Breast ultrasound image
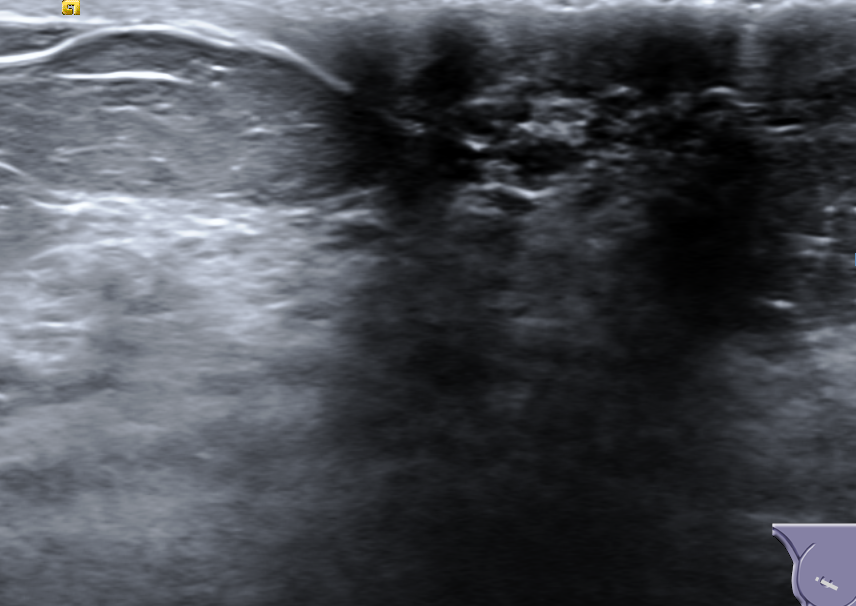
Diagnosis: normal